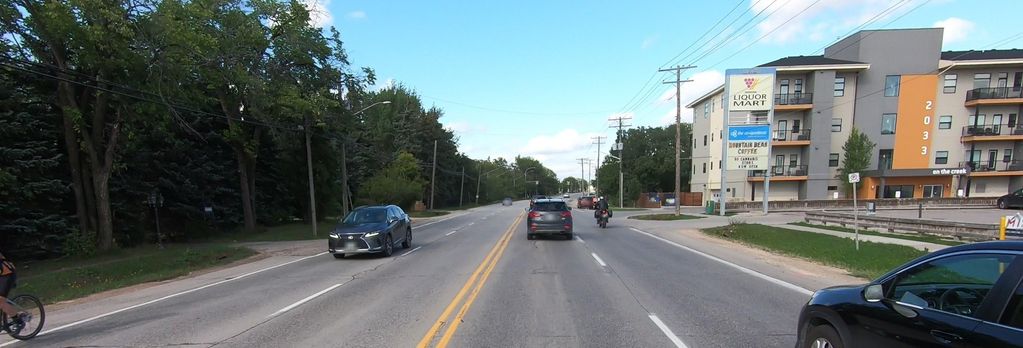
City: winnipeg